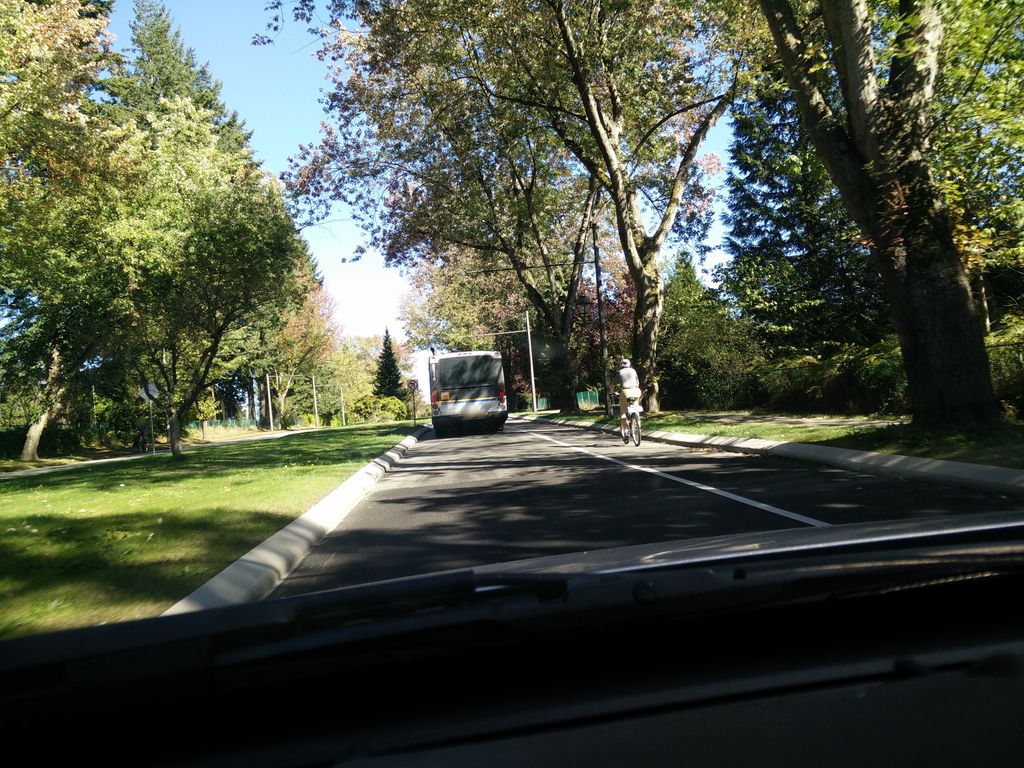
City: vancouver